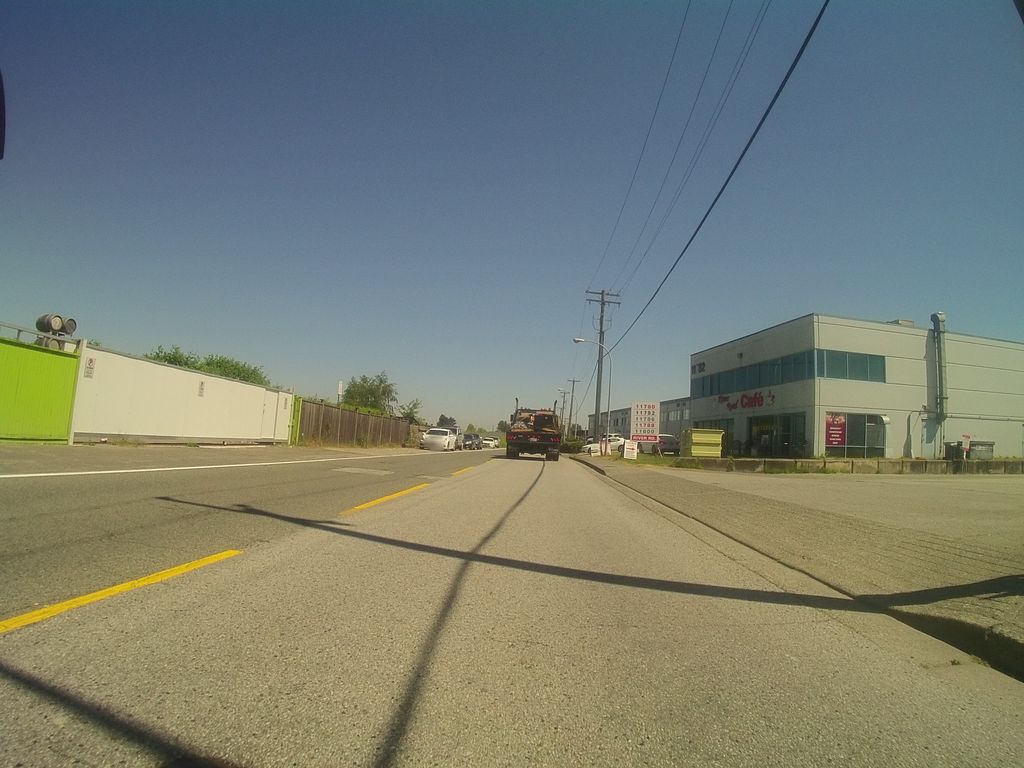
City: vancouver